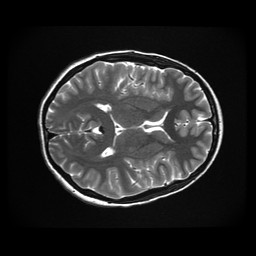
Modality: T2w
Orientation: axial
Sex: female
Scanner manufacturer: ge
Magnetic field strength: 3 T
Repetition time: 5 s
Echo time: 0.1017 s